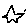
Label: star